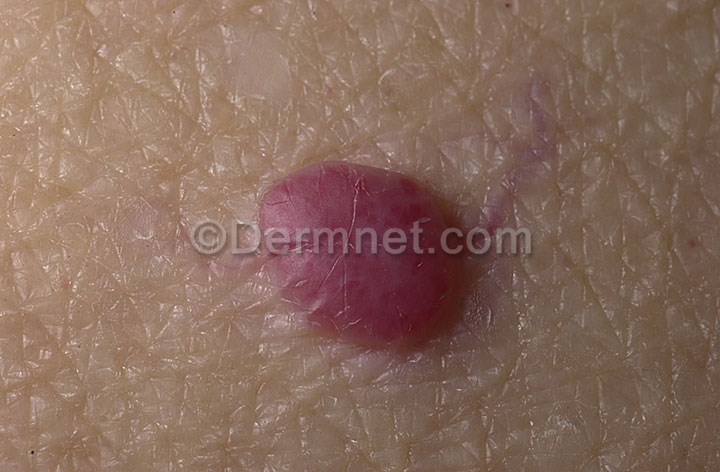
Disease: Vascular Tumors